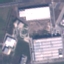
Label: Industrial